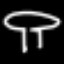
Label: mushroom